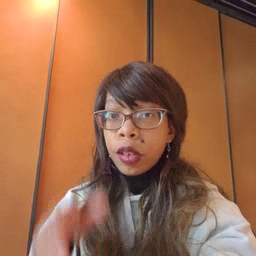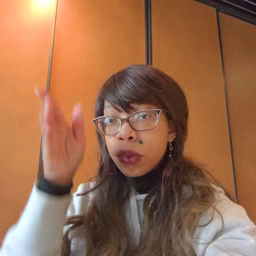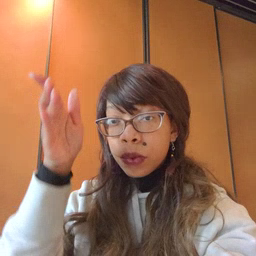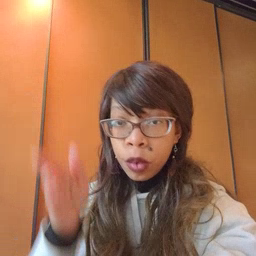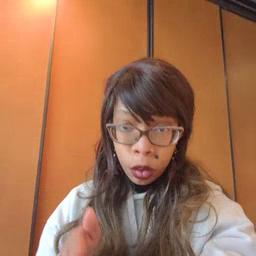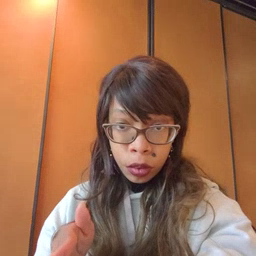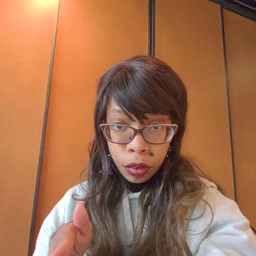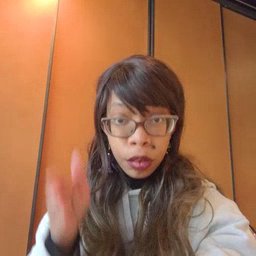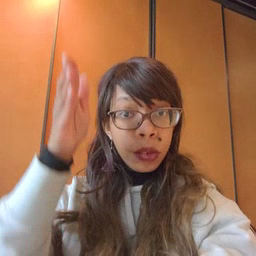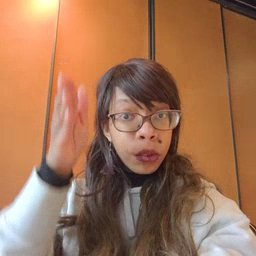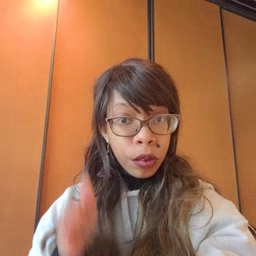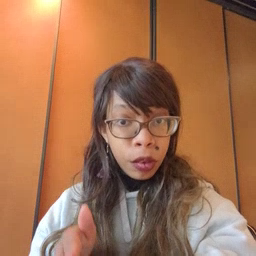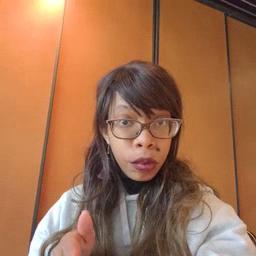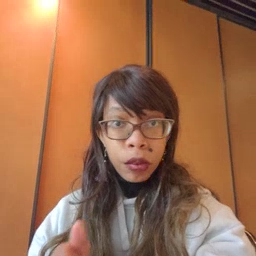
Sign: person